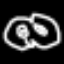
Label: frog